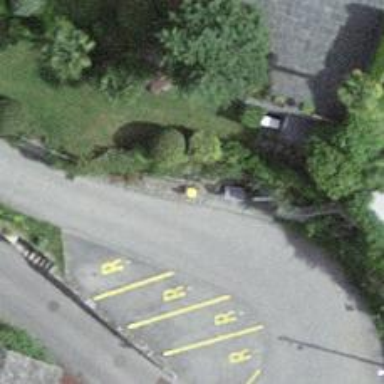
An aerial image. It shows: Post box.